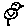
Label: bird